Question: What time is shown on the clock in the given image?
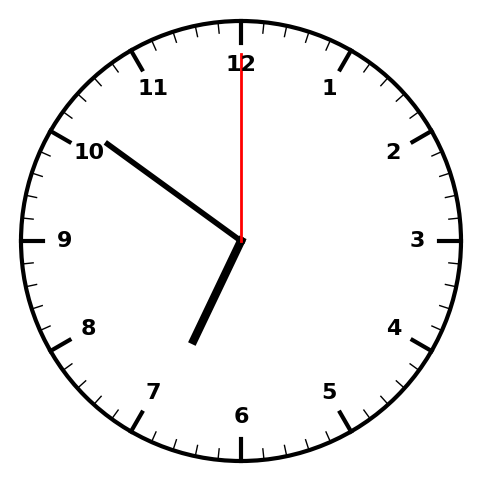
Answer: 06:51:00